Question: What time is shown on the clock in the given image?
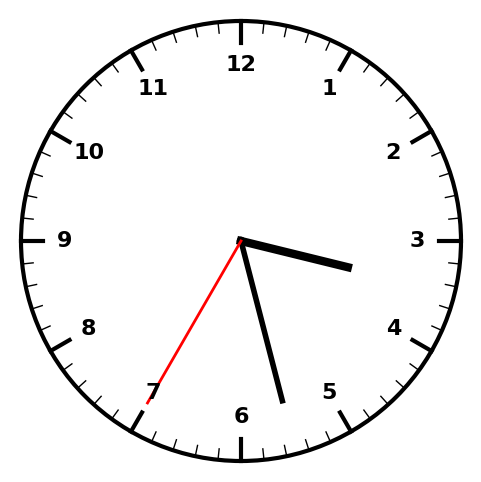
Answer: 03:27:35